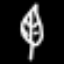
Label: leaf